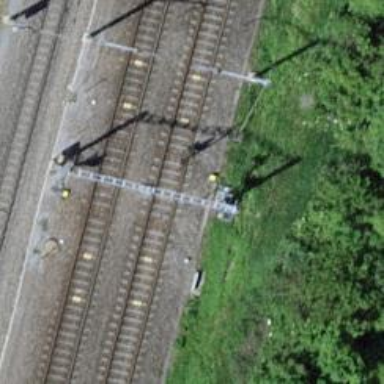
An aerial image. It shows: Railway signal.